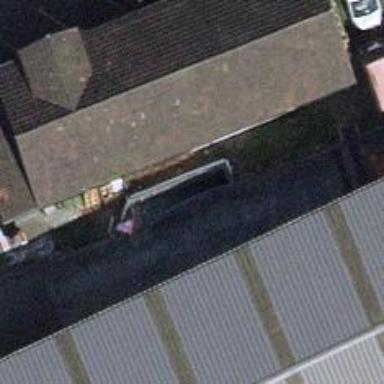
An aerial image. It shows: Industrial building.